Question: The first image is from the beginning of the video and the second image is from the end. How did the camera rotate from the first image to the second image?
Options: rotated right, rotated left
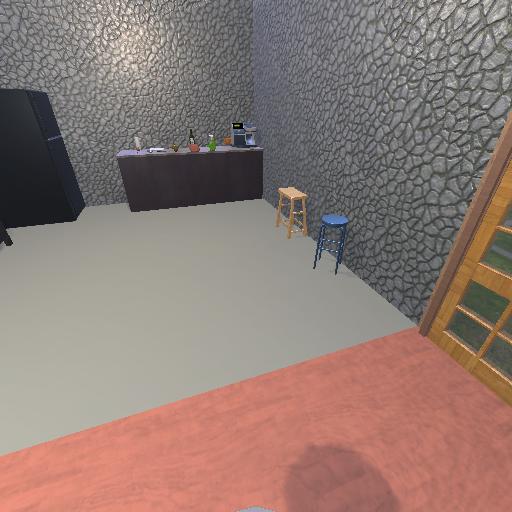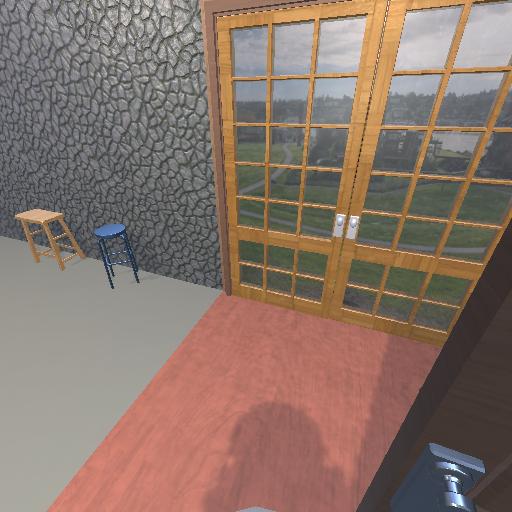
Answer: rotated right